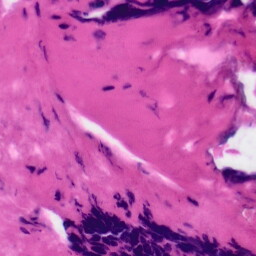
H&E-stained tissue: Tonsil